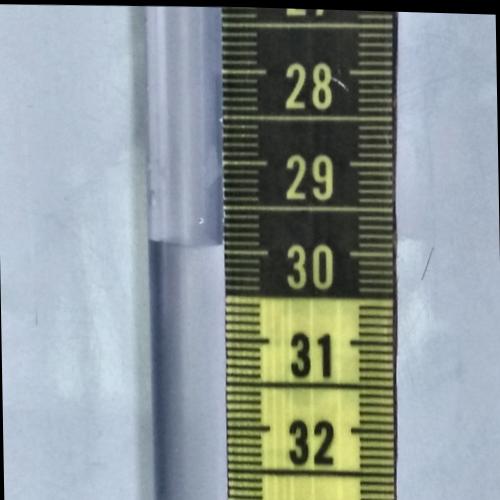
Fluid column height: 29.9 cm